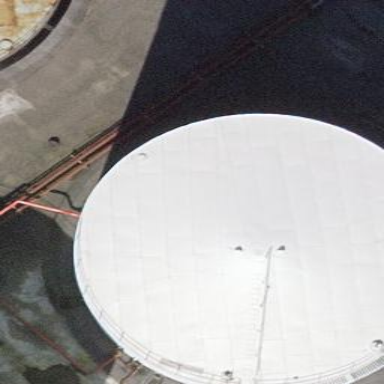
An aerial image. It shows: Industrial building housing storage tank.